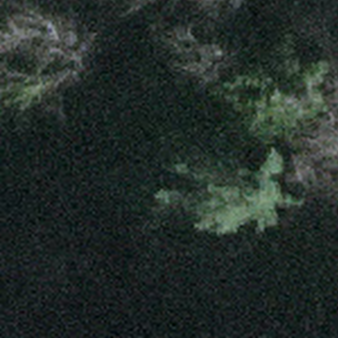
Label: other